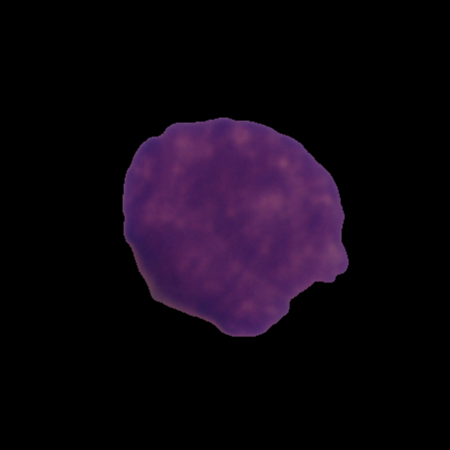
Label: cancer